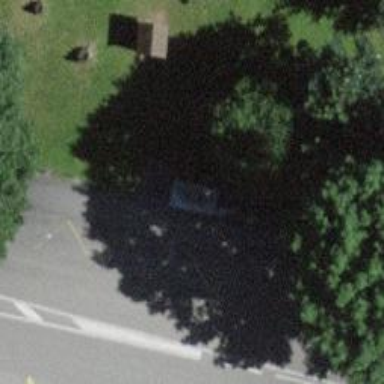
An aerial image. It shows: Bus stop along the road.